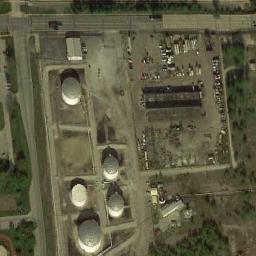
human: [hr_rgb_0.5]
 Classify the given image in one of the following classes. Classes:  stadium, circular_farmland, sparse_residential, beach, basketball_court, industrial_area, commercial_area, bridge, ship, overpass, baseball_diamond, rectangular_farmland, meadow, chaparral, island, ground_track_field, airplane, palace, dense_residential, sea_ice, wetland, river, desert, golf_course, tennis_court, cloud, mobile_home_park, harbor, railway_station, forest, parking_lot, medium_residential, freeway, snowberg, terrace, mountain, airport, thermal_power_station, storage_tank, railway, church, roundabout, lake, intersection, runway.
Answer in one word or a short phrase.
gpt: storage_tank